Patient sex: F
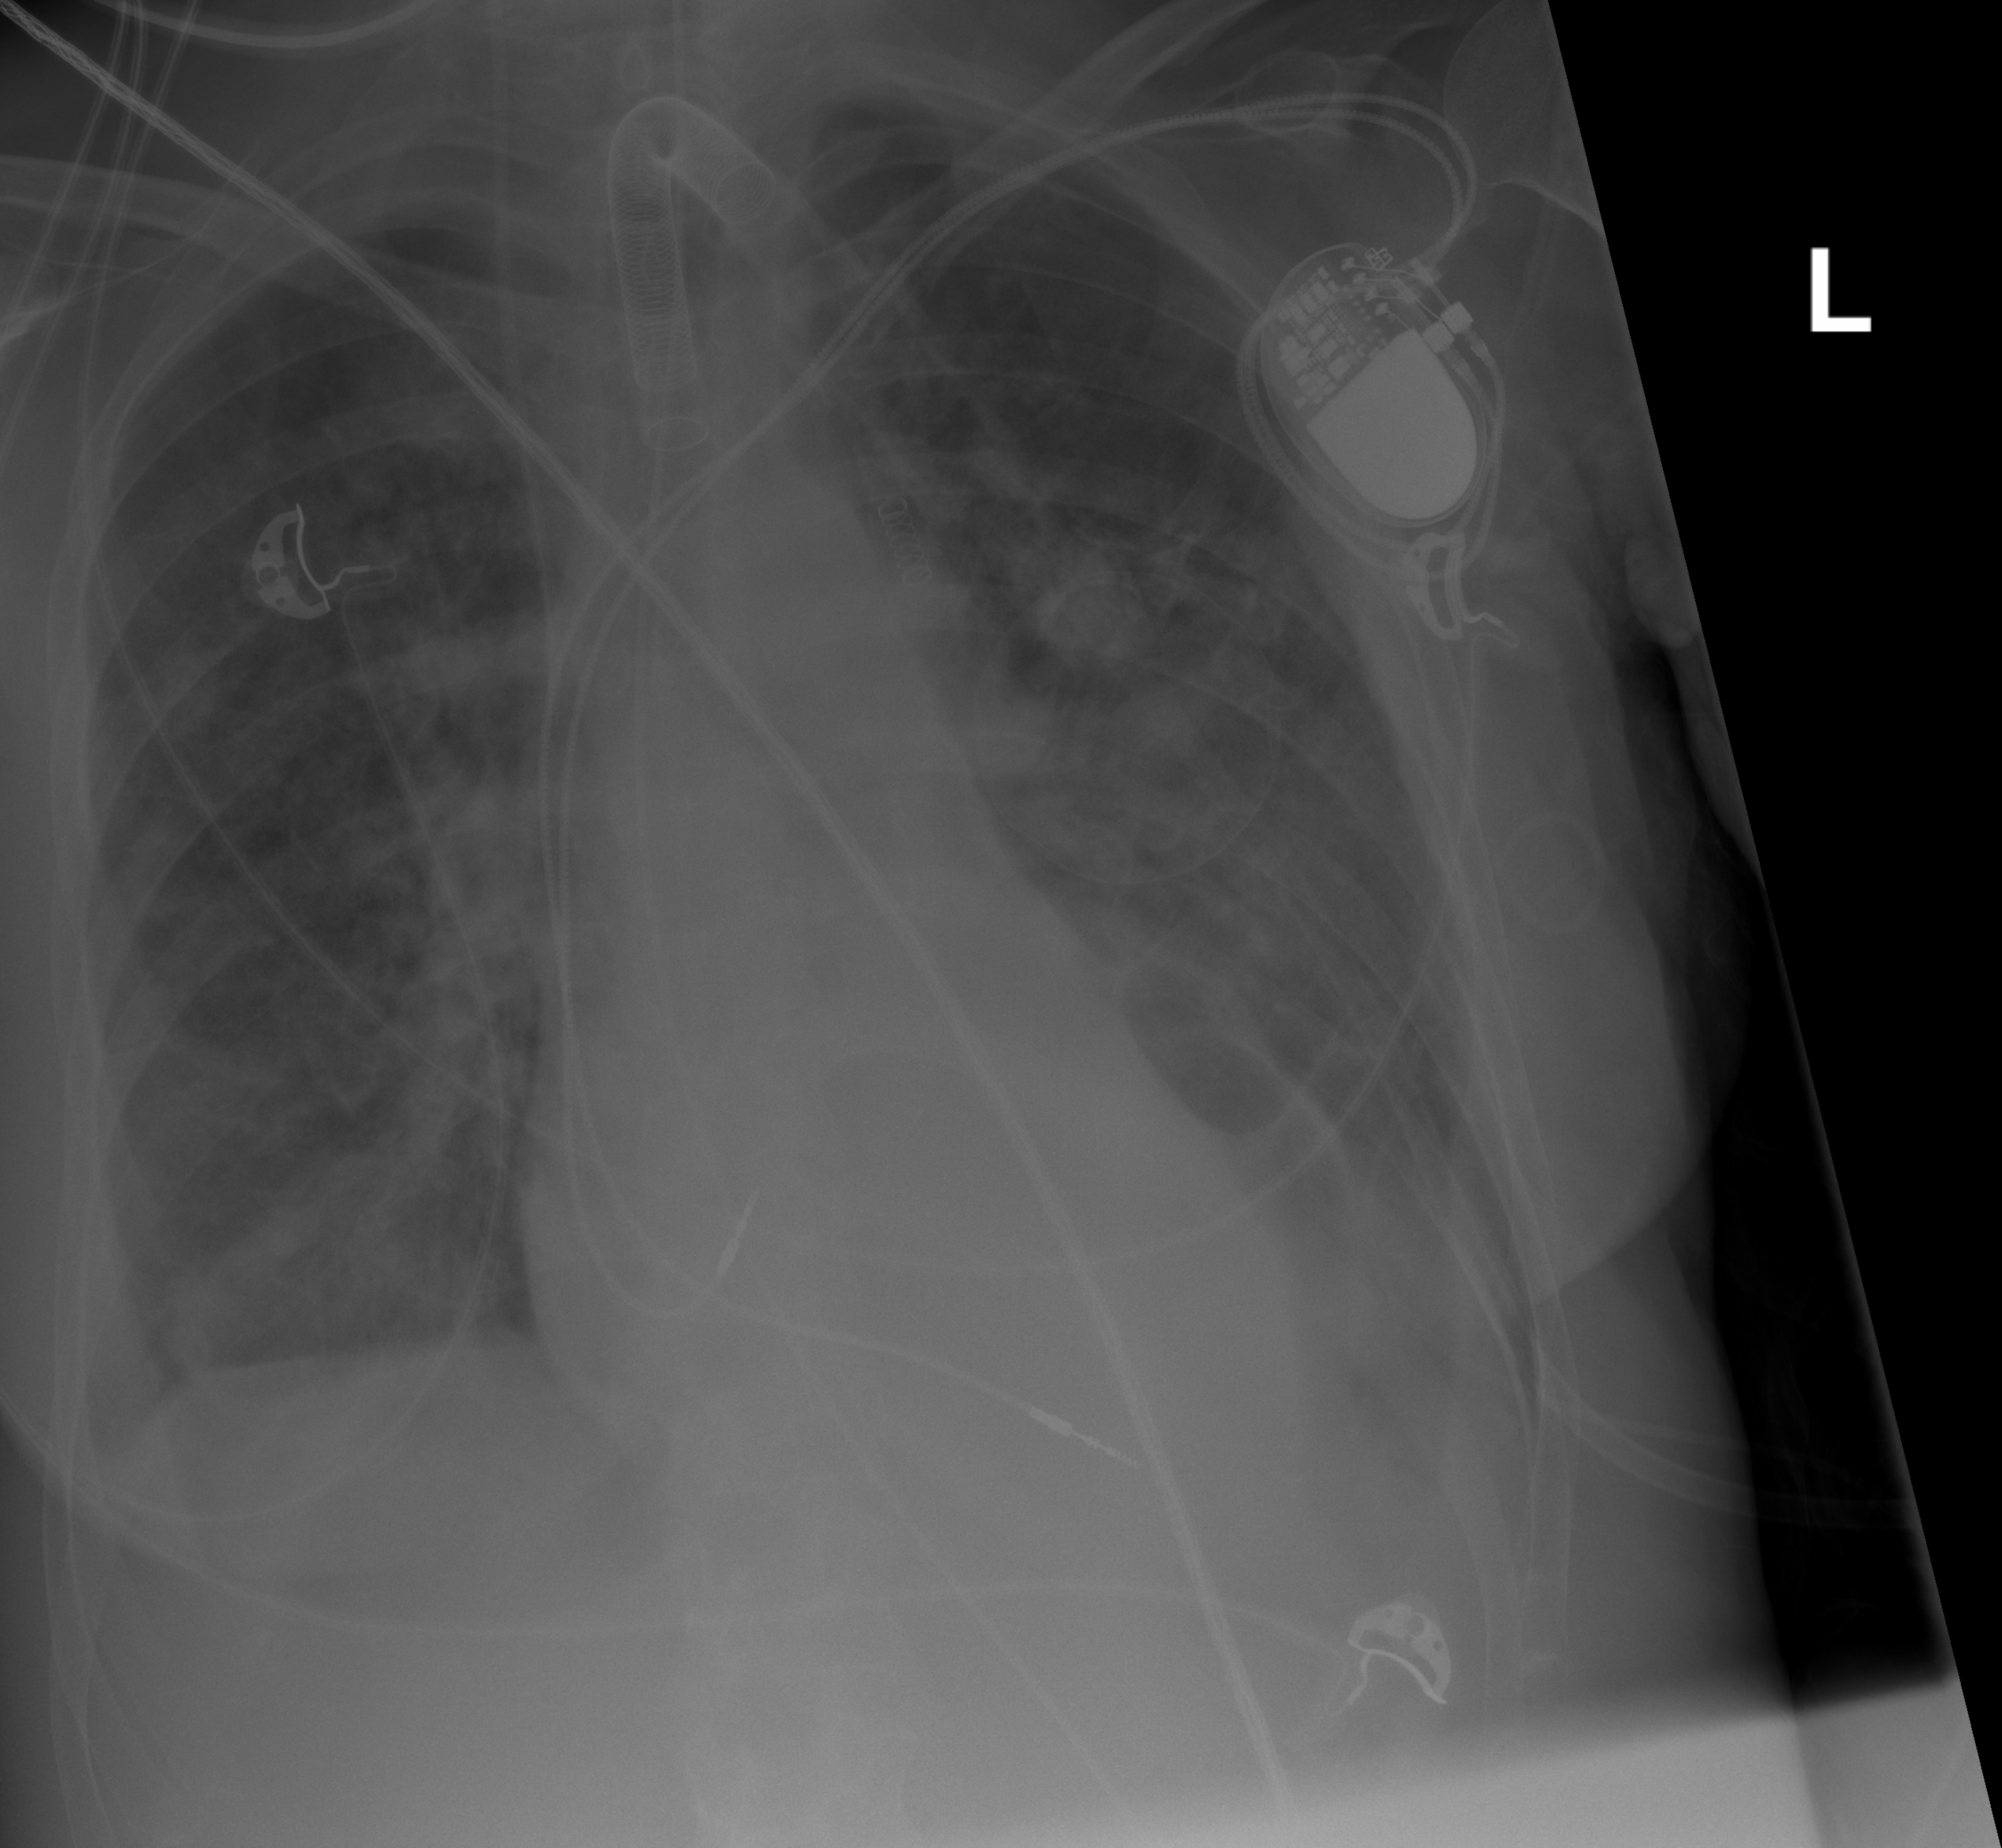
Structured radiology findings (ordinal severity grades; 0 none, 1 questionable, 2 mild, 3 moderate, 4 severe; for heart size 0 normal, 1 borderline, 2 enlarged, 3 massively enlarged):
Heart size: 0
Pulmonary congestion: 3
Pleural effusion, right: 2
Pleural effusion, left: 2
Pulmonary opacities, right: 3
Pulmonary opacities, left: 2
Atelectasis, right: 2
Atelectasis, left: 2